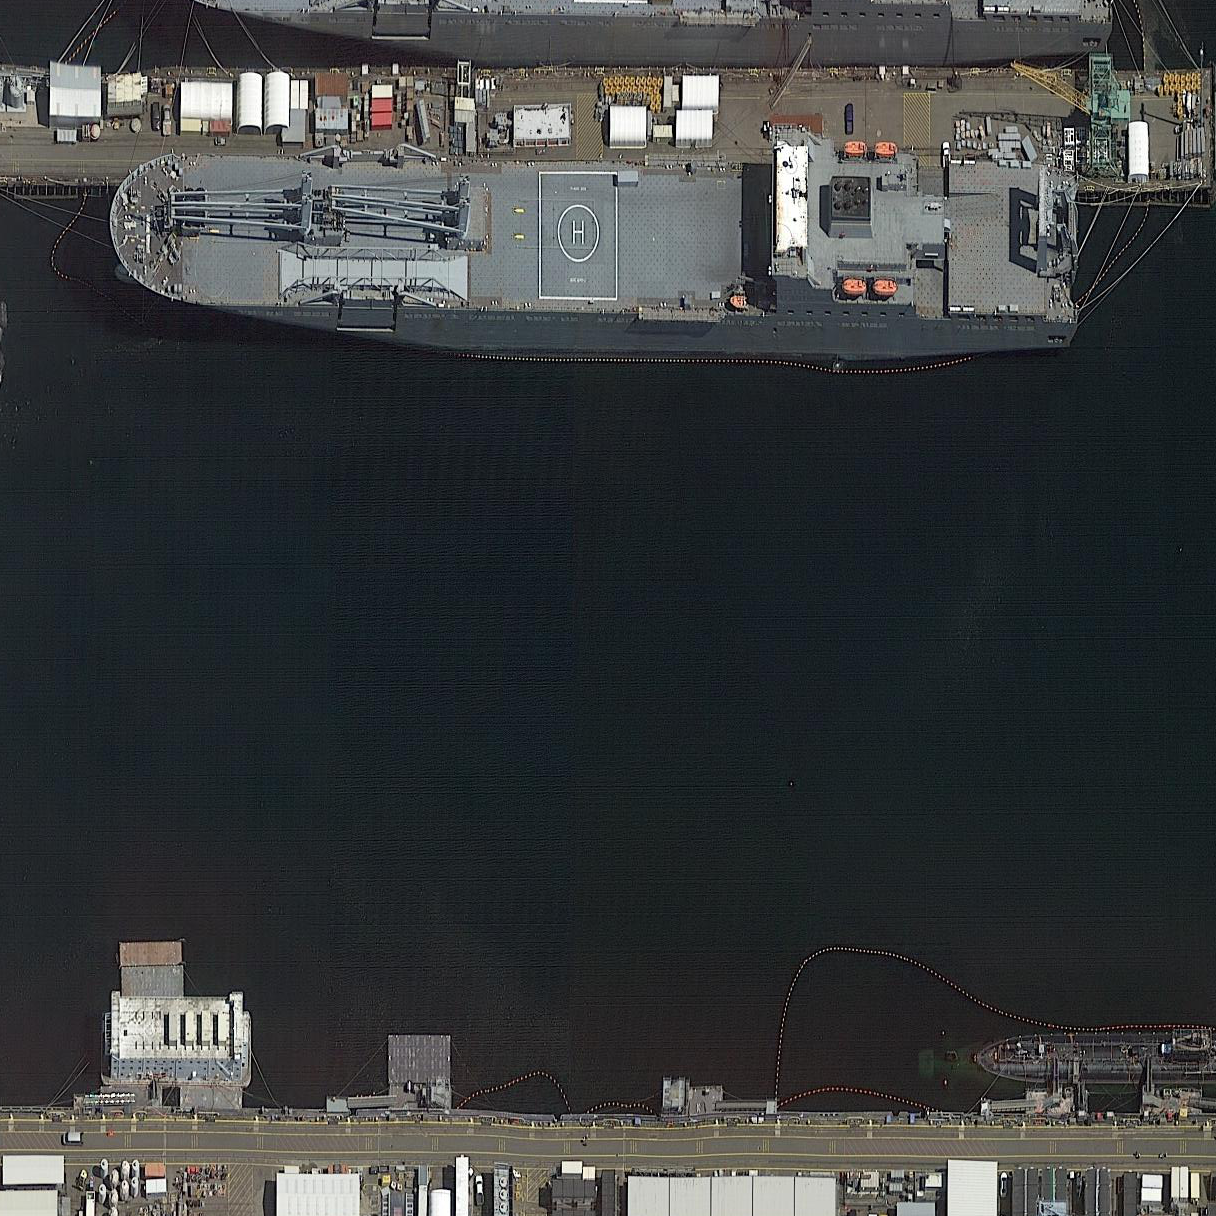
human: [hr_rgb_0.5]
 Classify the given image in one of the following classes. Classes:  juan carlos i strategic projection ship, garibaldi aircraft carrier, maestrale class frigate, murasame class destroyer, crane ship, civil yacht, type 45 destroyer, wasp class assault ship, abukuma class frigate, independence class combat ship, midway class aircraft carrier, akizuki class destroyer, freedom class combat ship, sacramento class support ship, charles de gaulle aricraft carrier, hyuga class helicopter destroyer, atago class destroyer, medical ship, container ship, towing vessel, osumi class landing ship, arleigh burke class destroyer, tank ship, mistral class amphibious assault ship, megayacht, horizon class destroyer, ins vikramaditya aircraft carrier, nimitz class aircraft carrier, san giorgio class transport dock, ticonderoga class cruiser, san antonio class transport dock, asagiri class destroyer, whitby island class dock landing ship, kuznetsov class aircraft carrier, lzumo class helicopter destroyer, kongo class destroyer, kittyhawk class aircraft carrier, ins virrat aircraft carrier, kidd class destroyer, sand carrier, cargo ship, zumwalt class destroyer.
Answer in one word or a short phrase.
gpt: Crane ship